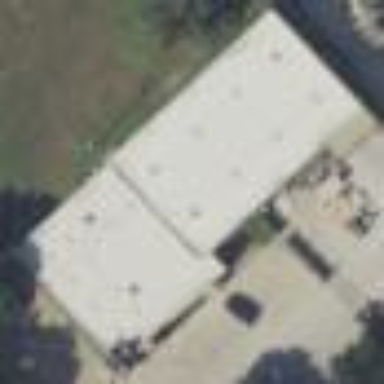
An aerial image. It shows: Commercial building.